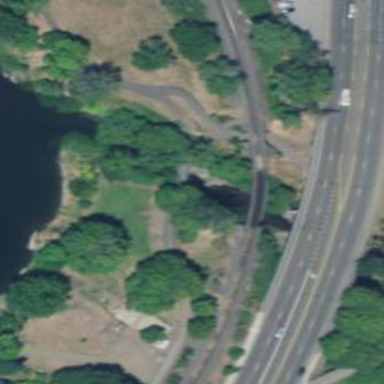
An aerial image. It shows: Bridge over cycleway.